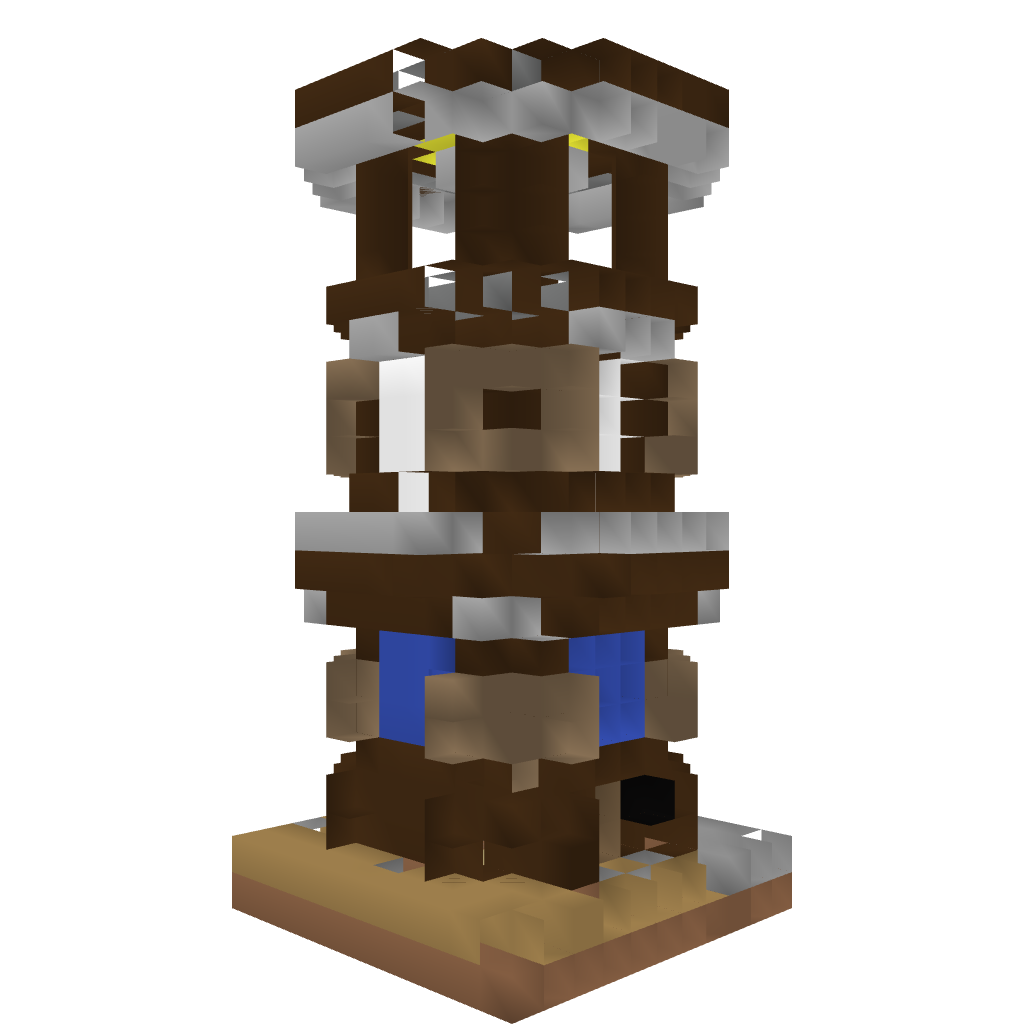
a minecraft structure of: Small Guard Tower (Medieval)